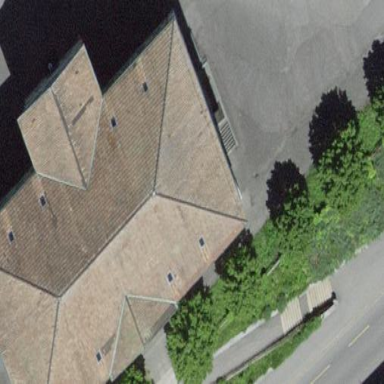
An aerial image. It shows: School building with hipped roof design.